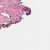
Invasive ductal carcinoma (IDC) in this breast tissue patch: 0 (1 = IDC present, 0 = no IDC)